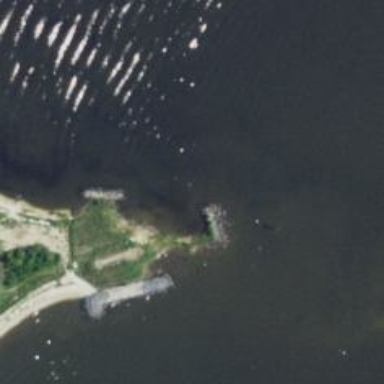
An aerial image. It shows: Breakwater structure.